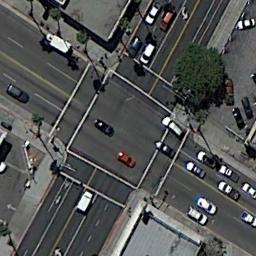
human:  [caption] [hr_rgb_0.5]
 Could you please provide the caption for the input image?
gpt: There is a white building beside the intersection .

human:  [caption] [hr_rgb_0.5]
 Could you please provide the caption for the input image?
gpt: There are many moving and waiting vehicles on the road at the intersection, Many buildings and some trees around the intersection .

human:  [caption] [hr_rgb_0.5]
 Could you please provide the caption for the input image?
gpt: There are many cars at the intersection .

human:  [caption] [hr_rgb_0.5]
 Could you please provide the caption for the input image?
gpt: An intersection with normal traffic is between some buildings .

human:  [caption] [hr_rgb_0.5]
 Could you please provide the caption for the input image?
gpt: There are some cars at the intersection .